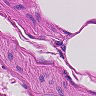
Metastatic tissue present: no